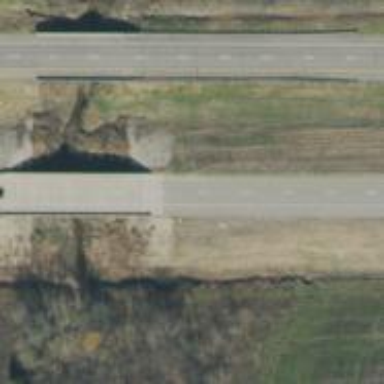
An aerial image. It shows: Bridge over trunk highway with expressway.